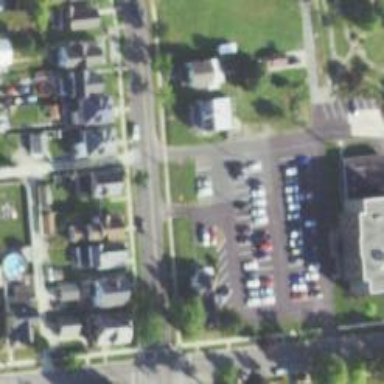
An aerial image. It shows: Alley classified as service road.